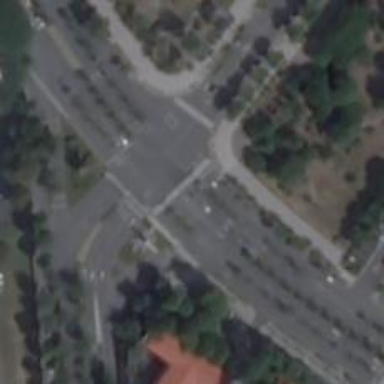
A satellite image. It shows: Marked crossing on the road.